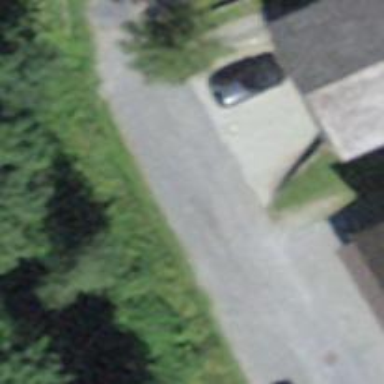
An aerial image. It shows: Gravel driveway designated as service road.